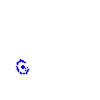
Particle: proton